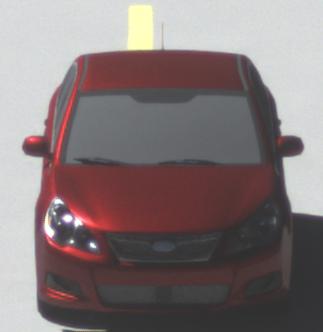
Make: Subaru
Model: Legacy 2.0R
Detailed model: Legacy (IV) Limousine
Model produced from: 2007/09
Model produced until: 2008/10
Doors: 4
Color: red
Road condition: dry road
Daytime: midday
Contrast: high contrast